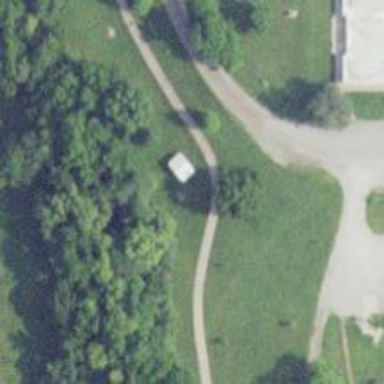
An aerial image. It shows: Disc golf course.